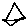
Label: triangle